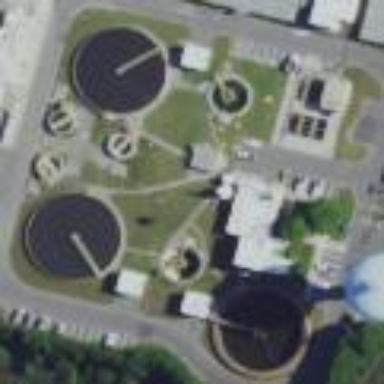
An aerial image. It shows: View of wastewater plant.